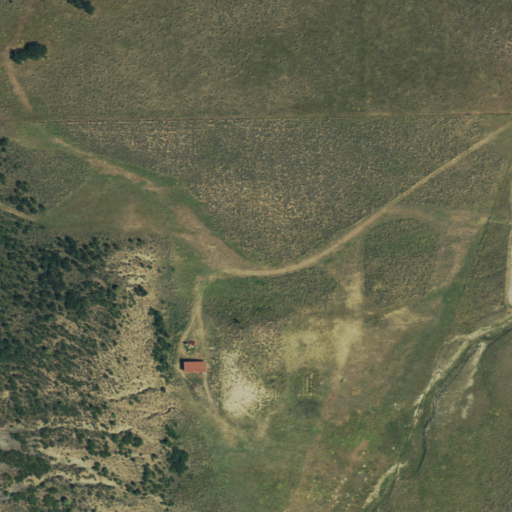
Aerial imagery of valley in Colorado named Aspen Gulch containing shrub, deciduous forest, and open development